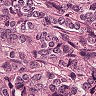
Metastatic tissue present: yes